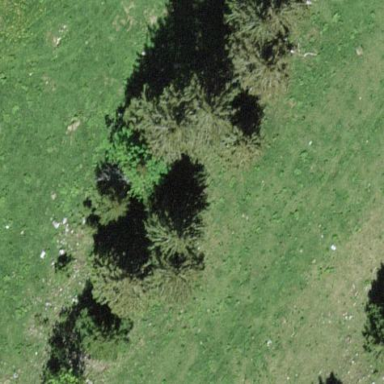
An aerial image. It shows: Evergreen needle-leaved forest.